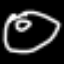
Label: donut